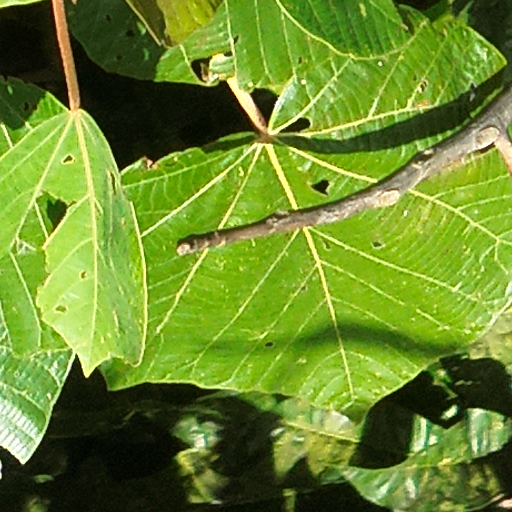
Species: Ochroma pyramidale
GBIF accepted scientific name: Ochroma pyramidale
Crown area (m\u00b2): 191.386